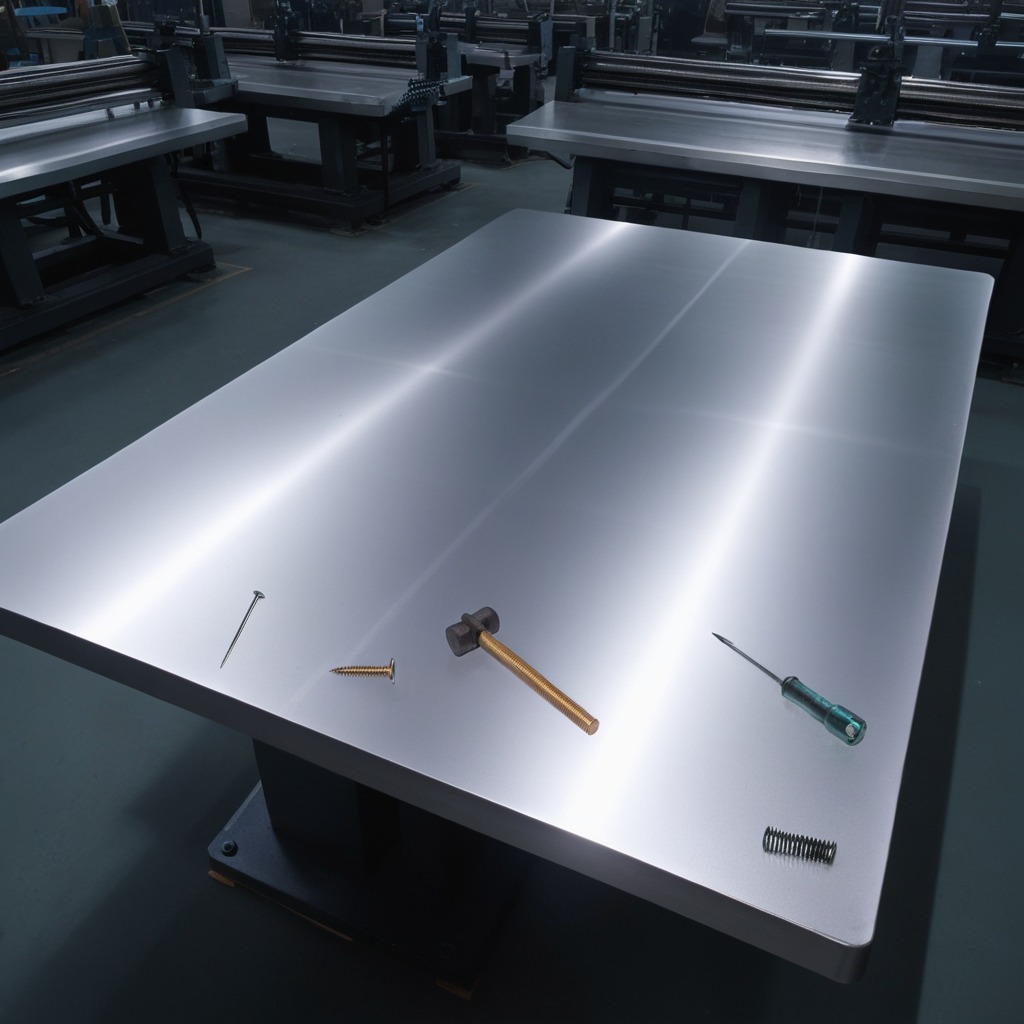
A hammer, an iron nail, a metal machine screw, a coiled metal spring, and a screwdriver are lying on a clean empty table in a basement in the evening.